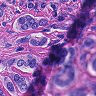
Metastatic tissue present: yes